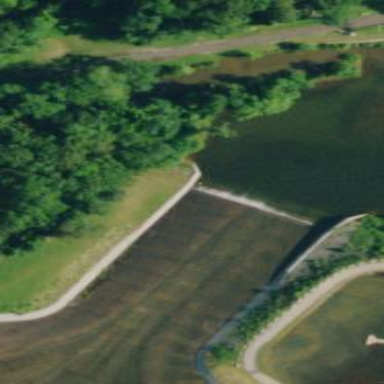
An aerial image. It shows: Spillway along waterway.